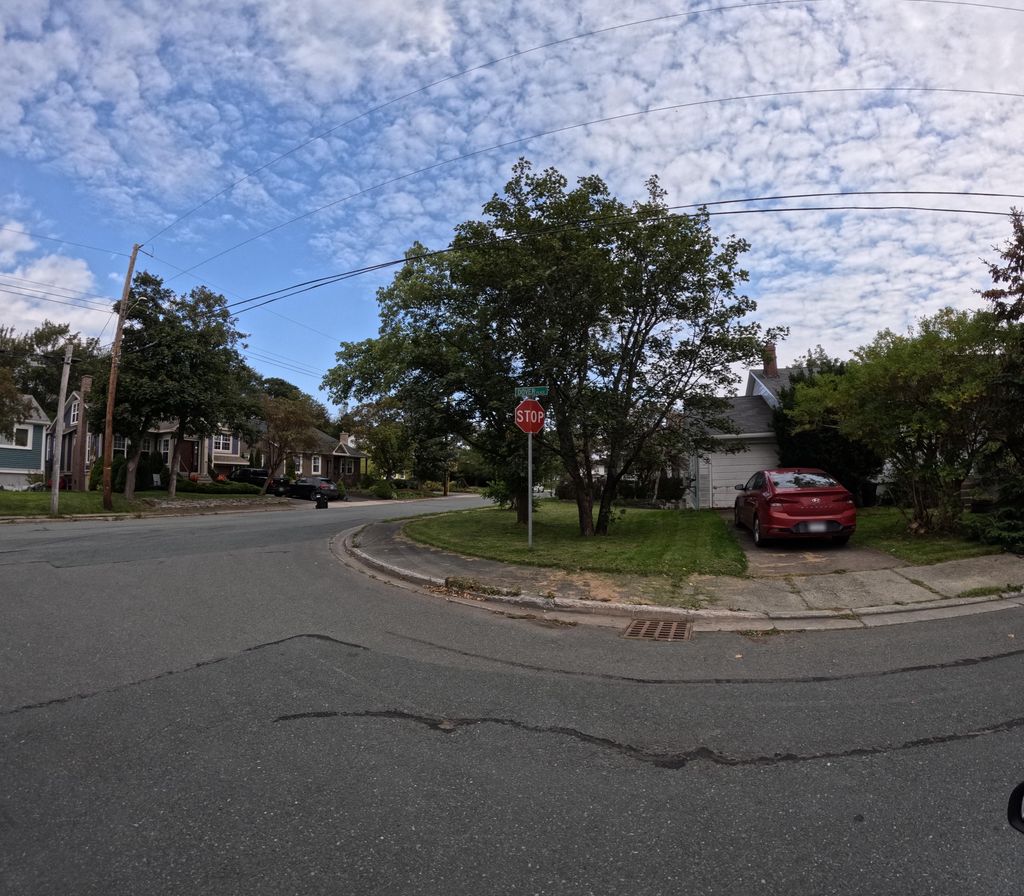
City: st_johns